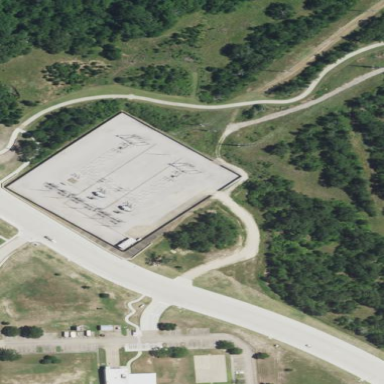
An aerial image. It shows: Distribution power substation secured by fence.